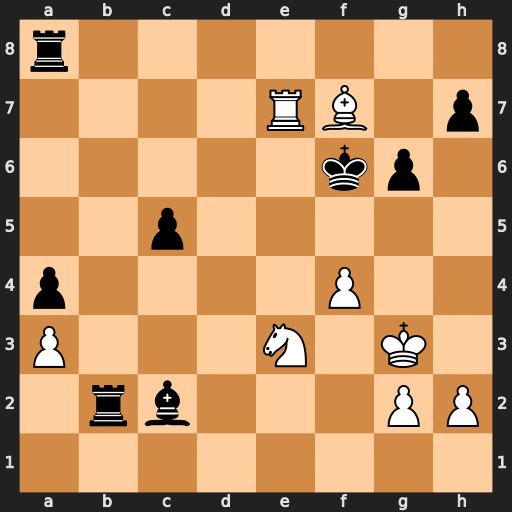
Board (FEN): r7/4RB1p/5kp1/2p5/p4P2/P3N1K1/1rb3PP/8
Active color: w
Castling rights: -
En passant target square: -
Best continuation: Nd5+ Kg7 Be6+ Kh6 Nf6